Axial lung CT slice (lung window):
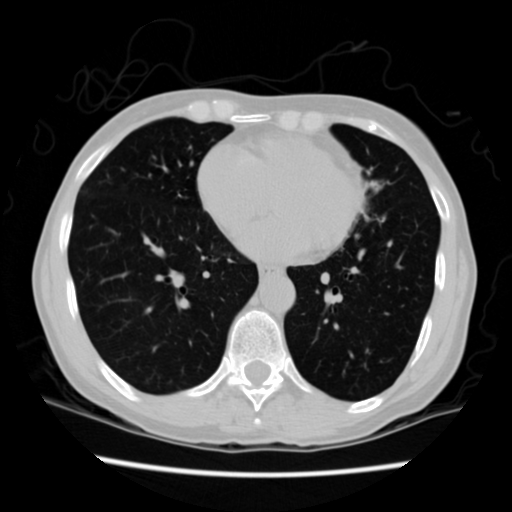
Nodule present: yes
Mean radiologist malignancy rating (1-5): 1.75